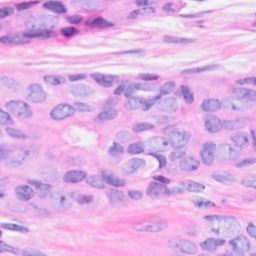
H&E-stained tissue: Breast